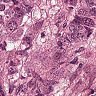
Metastatic tissue present: yes